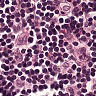
Metastatic tissue present: no